Question: Ok, so bear with me: as this is an Objective-C related question, there's obviously a lot of code and subclassing. So here's my issue. Right now, I've got an iPad app that programmatically creates a button and two colored UIViews. These colored UIViews are controlled by SubViewControllers, and the entire thing is in a UIView controlled by a MainViewController. (i.e. MainViewController = [UIButton, SubViewController, SubViewController])
Now, all of this happens as it should, and I end up with what I expect (below):

However, when I click the button, and the console shows "flipSubView1", nothing happens. No modal view gets shown, and no errors occur. Just nothing. What I expect is that either subView1 or the entire view will flip horizontally and show subView3. Is there some code that I'm missing that would cause that to happen / is there some bug that I'm overlooking?
viewtoolsAppDelegate.m
'''
@implementation viewtoolsAppDelegate
@synthesize window = _window;
@synthesize mvc;
- (BOOL)application:(UIApplication *)application didFinishLaunchingWithOptions:(NSDictionary *)launchOptions
{
// Override point for customization after application launch.
self.window = [[UIWindow alloc] initWithFrame:[[UIScreen mainScreen] bounds]];
mvc = [[MainViewController alloc] initWithFrame:self.window.frame];
[self.window addSubview:mvc.theView];
[self.window makeKeyAndVisible];
return YES;
}
'''
MainViewController.m
'''
@implementation MainViewController
@synthesize theView;
@synthesize subView1, subView2, subView3;
- (id)initWithFrame:(CGRect) frame
{
theView = [[UIView alloc] initWithFrame:frame];
CGRect sV1Rect = CGRectMake(frame.origin.x+44, frame.origin.y, frame.size.width-44, frame.size.height/2);
CGRect sV2Rect = CGRectMake(frame.origin.x+44, frame.origin.y+frame.size.height/2, frame.size.width-44, frame.size.height/2);
subView1 = [[SubViewController alloc] initWithFrame:sV1Rect andColor:[UIColor blueColor]];
subView2 = [[SubViewController alloc] initWithFrame:sV2Rect andColor:[UIColor greenColor]];
subView3 = [[SubViewController alloc] initWithFrame:sV1Rect andColor:[UIColor redColor]];
[theView addSubview:subView1.theView];
[theView addSubview:subView2.theView];
UIButton *aButton = [UIButton buttonWithType:UIButtonTypeRoundedRect];
[aButton addTarget:self action:@selector(flipSubView1:) forControlEvents:(UIControlEvents)UIControlEventTouchDown];
[aButton setFrame:CGRectMake(0, 0, 44, frame.size.height)];
[theView addSubview:aButton];
return self;
}
- (void)flipSubView1:(id) sender
{
NSLog(@"flipSubView1");
[subView3 setModalTransitionStyle:UIModalTransitionStyleFlipHorizontal];
[subView1 presentModalViewController:subView3 animated:YES];
}
'''
SubViewController.m
'''
@implementation SubViewController
@synthesize theView;
- (id)initWithFrame:(CGRect)frame andColor:(UIColor *)color
{
theView = [[UIView alloc] initWithFrame:frame];
theView.backgroundColor = color;
return self;
}
'''
TLDR: modal view not working. should see flip. don't.
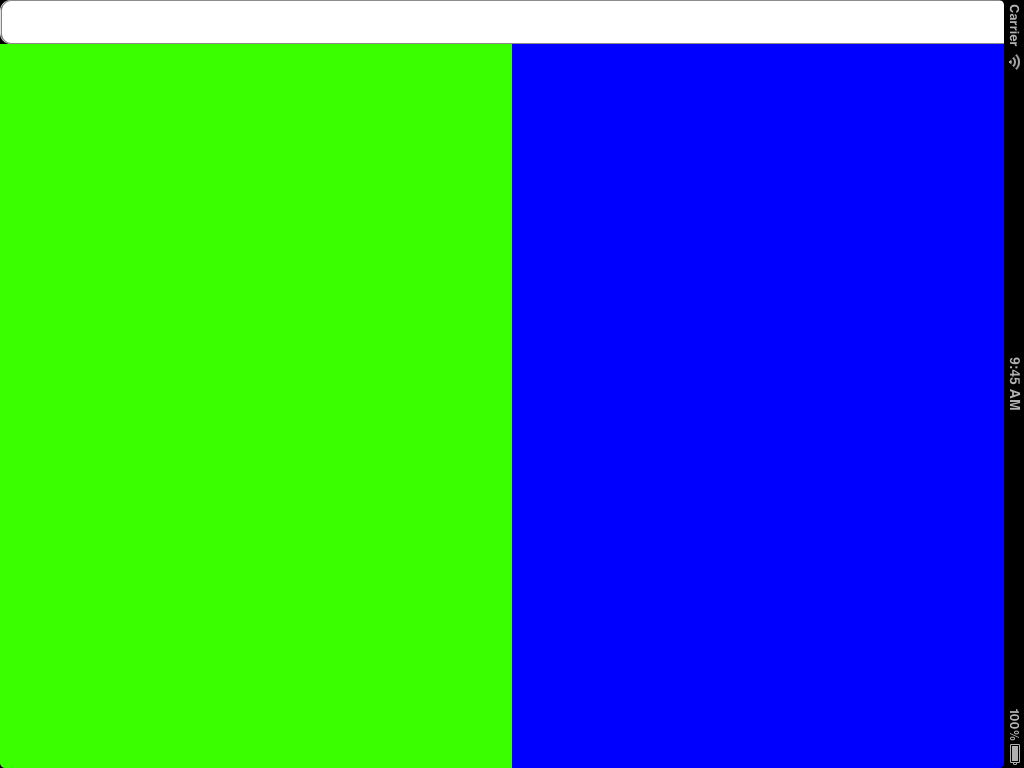
Answer: It doesn't look like you're setting the 'view' property of the MainViewController anywhere, just 'theView'. The controllers view delegate must be connected to the root view it displays for it to work properly. You'll need to correct that on the Sub View Controller impl as well. If you want all the plumbing that framework classes bring, you have to set things up the way they expect.
Also, you're calling presentModalViewController on one of the sub view controllers; change that to call [self presentModalViewController:...], since the MainViewController is the one which will 'own' the modal view.
I think if you fix those points, you'll find -presentModalViewController will work.